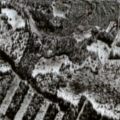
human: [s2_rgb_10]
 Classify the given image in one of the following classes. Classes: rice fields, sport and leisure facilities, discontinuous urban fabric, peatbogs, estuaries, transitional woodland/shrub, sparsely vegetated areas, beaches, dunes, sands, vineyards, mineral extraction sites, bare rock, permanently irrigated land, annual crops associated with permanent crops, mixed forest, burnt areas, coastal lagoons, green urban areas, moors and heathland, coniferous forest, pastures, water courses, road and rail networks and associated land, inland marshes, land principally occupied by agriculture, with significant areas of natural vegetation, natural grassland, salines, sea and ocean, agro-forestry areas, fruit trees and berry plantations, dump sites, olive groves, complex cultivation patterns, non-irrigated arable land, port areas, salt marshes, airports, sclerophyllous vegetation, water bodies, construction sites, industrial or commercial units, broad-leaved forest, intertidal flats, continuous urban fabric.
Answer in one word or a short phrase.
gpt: coniferous forest, mixed forest, transitional woodland/shrub